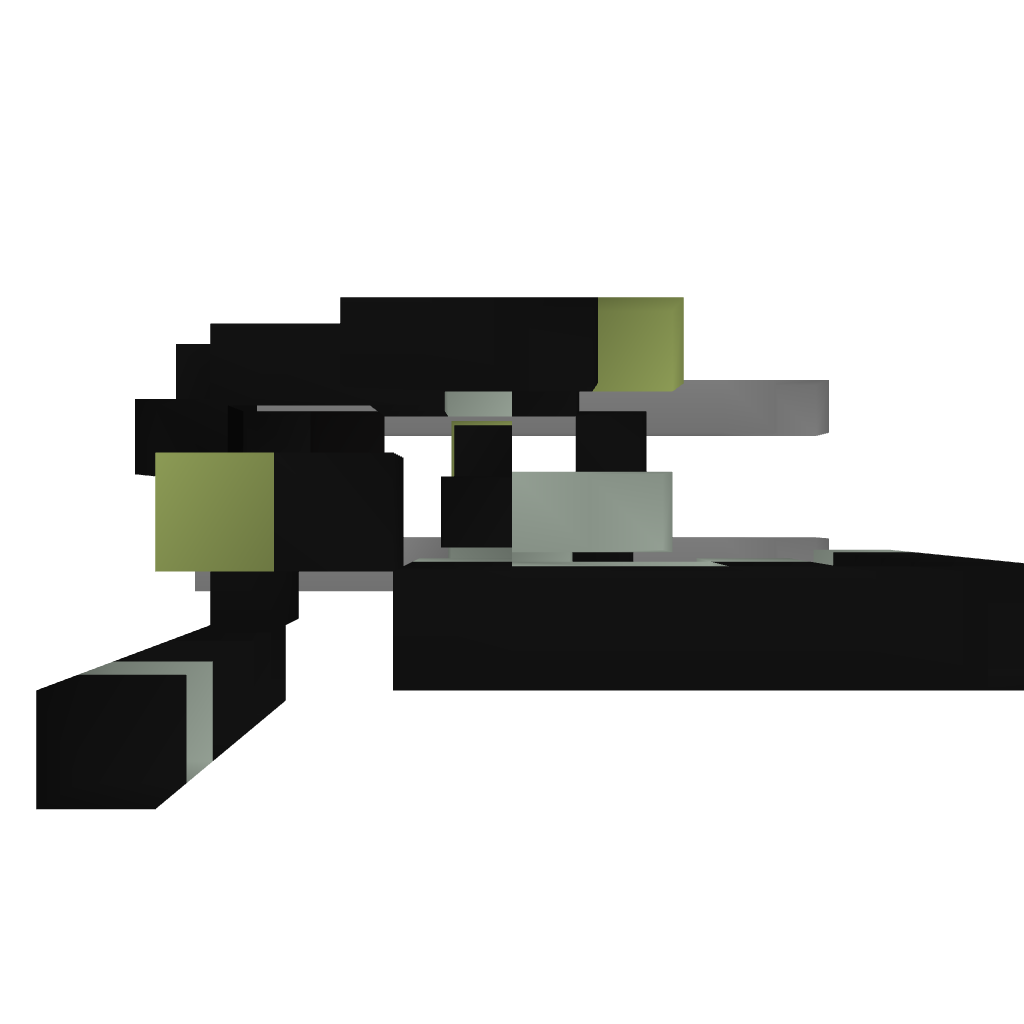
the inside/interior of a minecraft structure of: Nazi Zombies Quick Revive